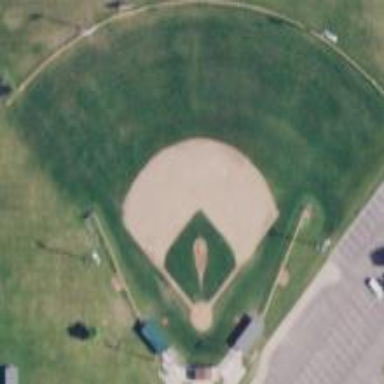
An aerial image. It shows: Baseball pitch for leisure land activities.